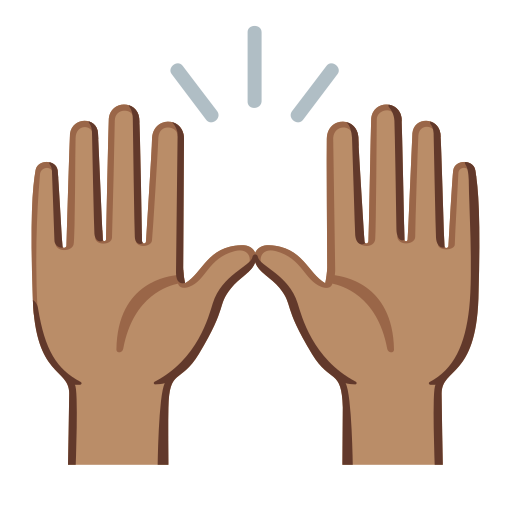
Emoji: 🙌🏽